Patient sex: F
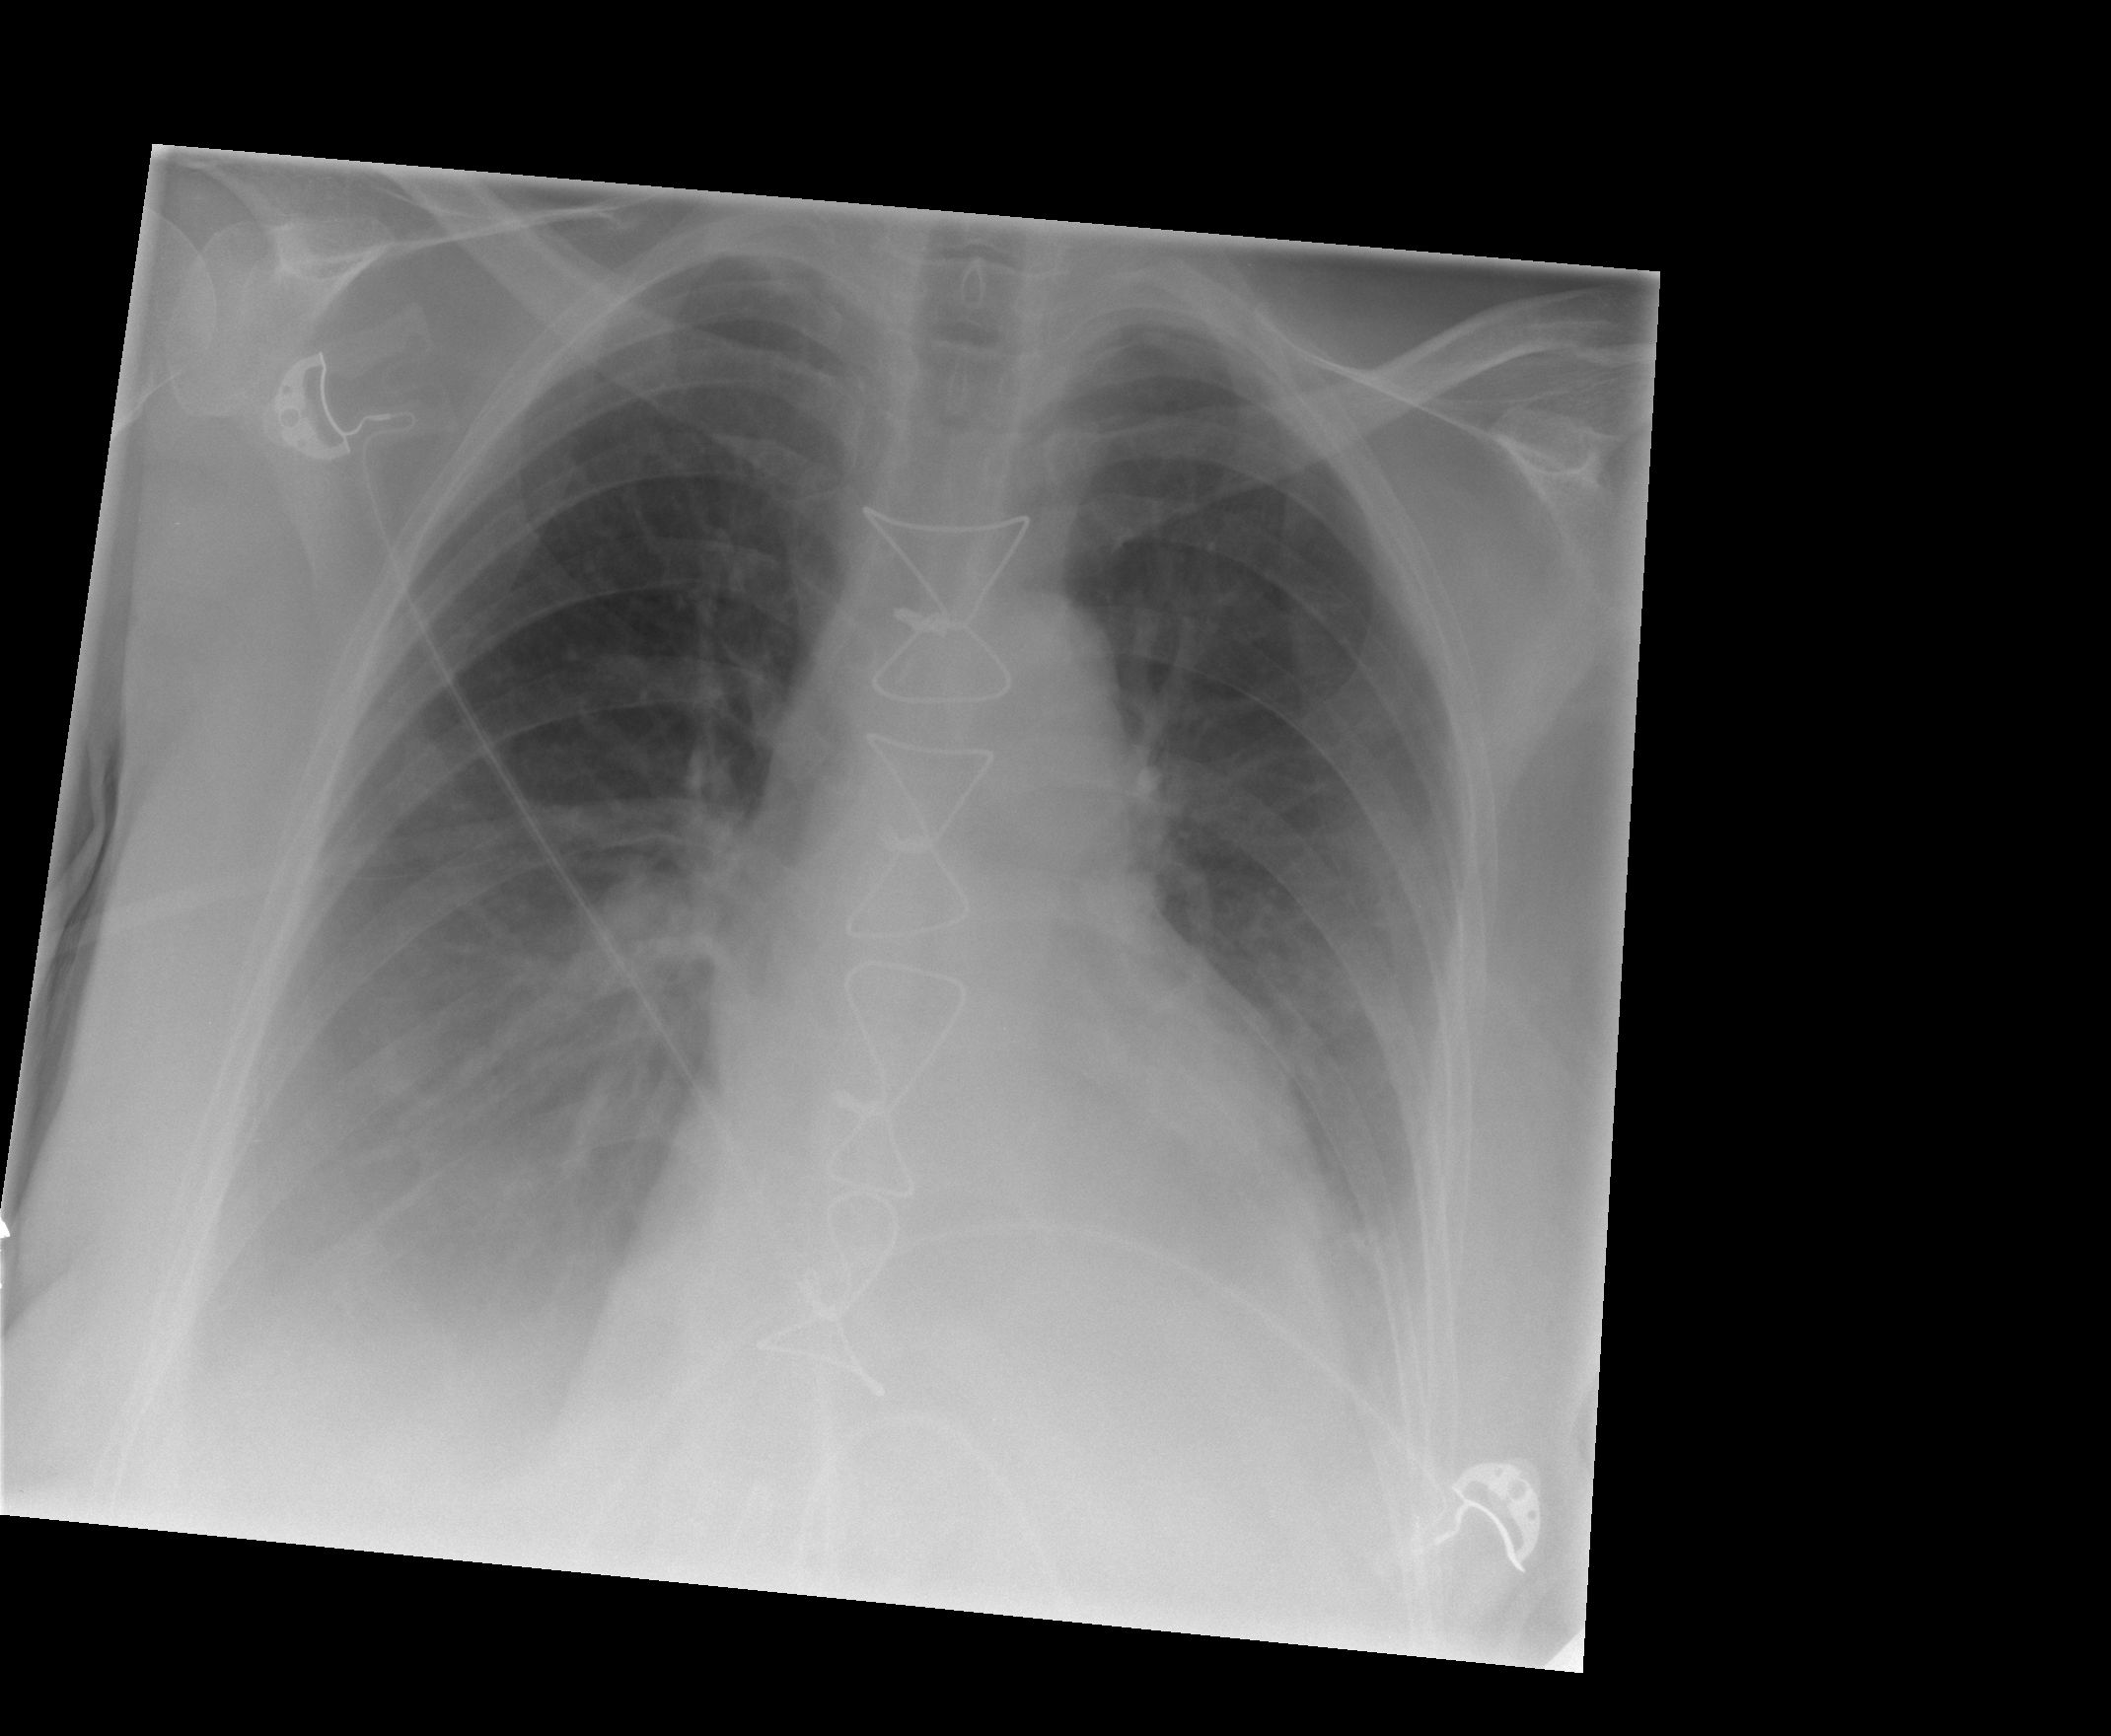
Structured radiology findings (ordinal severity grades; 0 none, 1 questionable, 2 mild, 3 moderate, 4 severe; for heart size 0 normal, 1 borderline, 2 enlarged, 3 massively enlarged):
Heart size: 2
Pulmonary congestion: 0
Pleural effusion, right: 2
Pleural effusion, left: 2
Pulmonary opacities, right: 0
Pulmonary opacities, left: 0
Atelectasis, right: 2
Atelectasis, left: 2